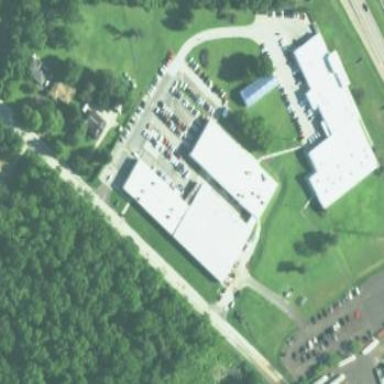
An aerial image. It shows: School.